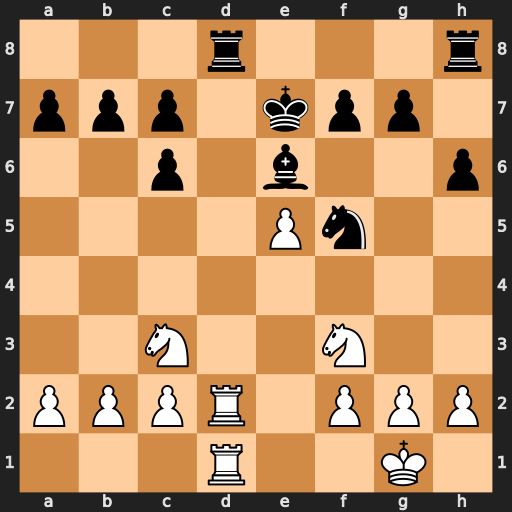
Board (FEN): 3r3r/ppp1kpp1/2p1b2p/4Pn2/8/2N2N2/PPPR1PPP/3R2K1
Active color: w
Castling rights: -
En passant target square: -
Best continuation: g4 Rxd2 Rxd2 Nd6 exd6+